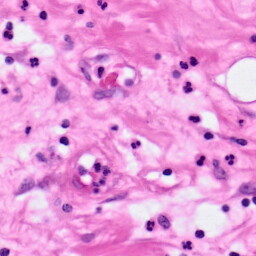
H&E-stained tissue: Pancreatic